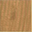
Piece: xx